Milling tool wear sample.
Tool blade image: 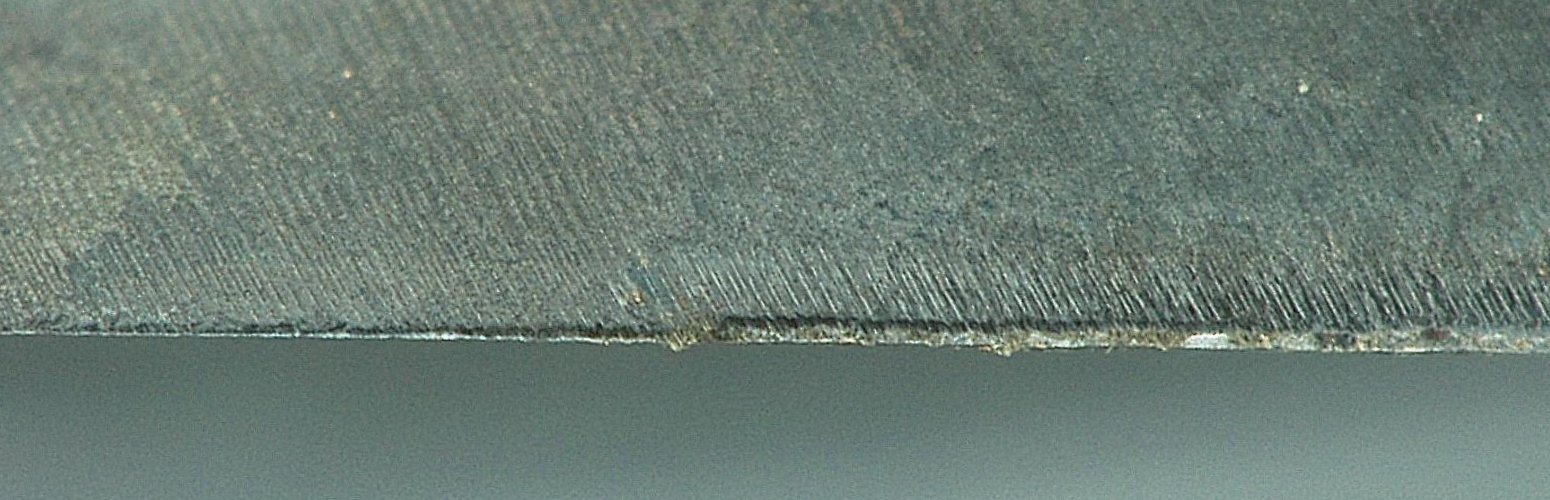
Chip image: 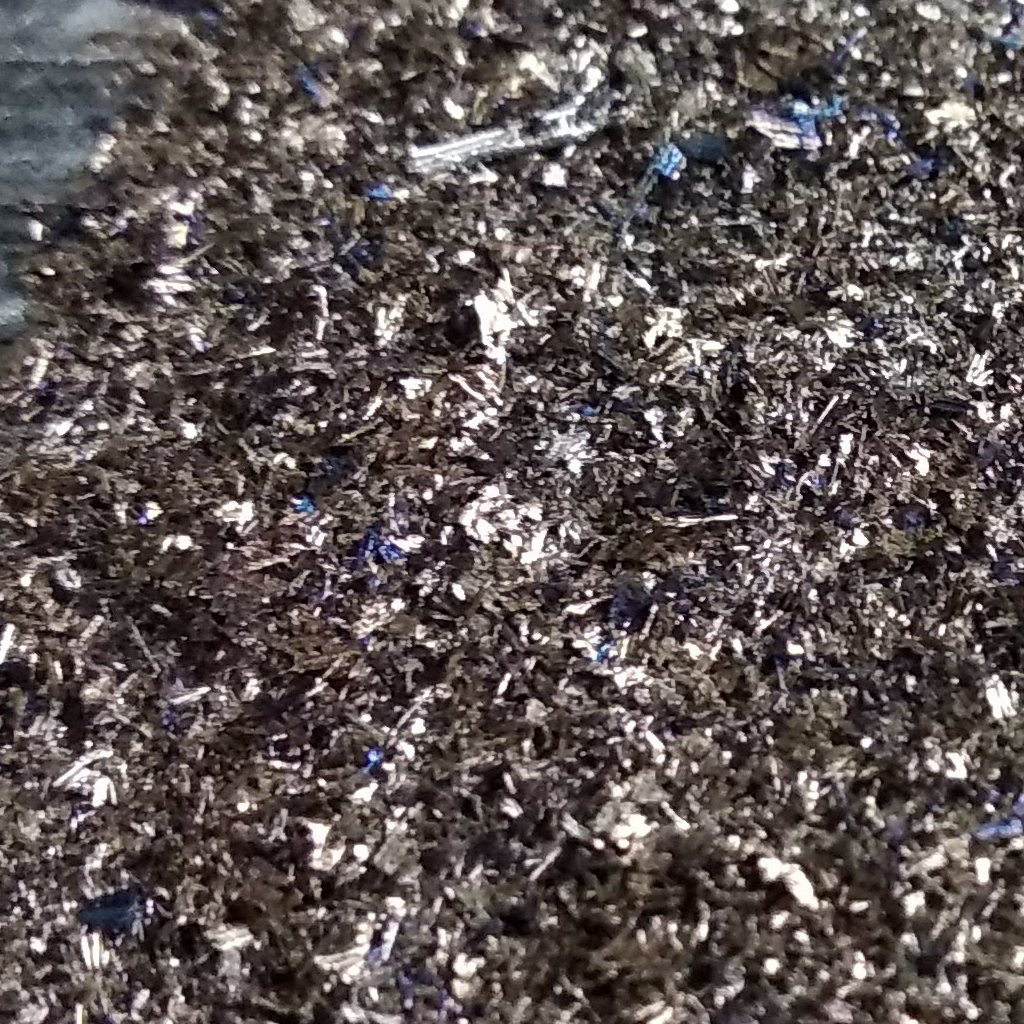
Workpiece image: 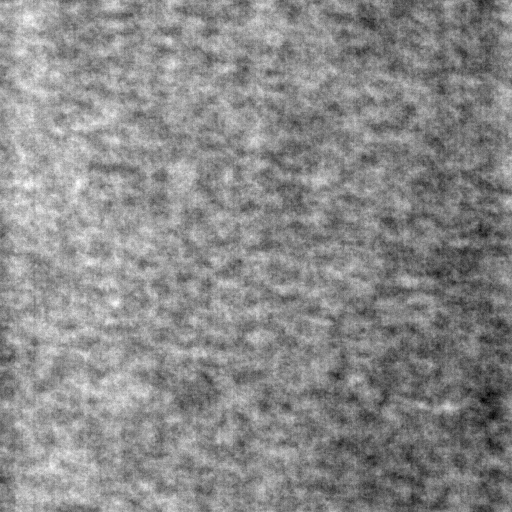
Tool wear state: used
Gaps: 0
Flank wear: 69.39
Overhang: 16.49
Force-signal Mel-spectrograms (X, Y, Z axes): 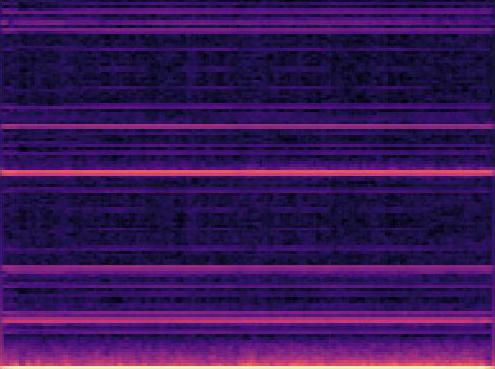 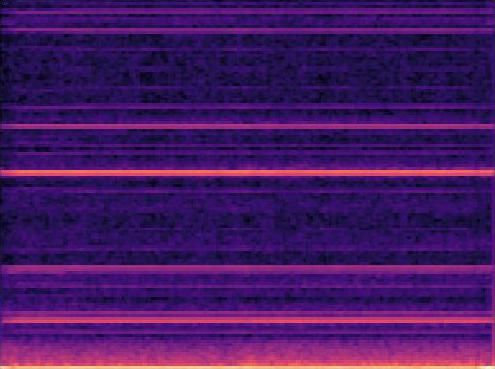 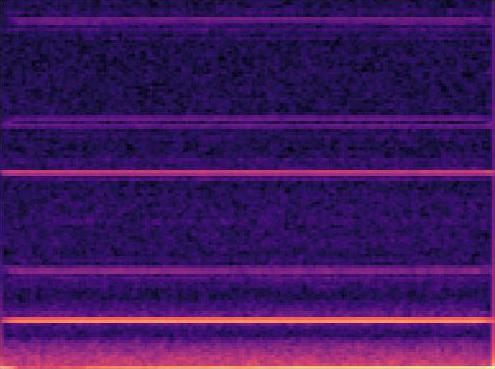
Force-signal scalograms (X, Y, Z axes): 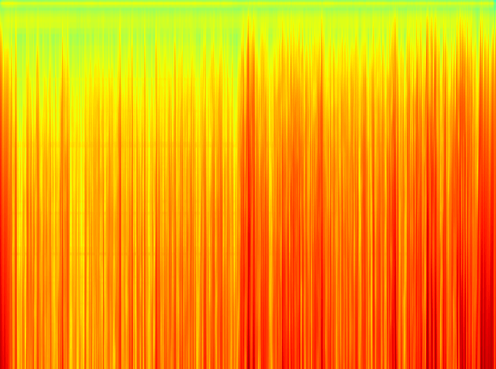 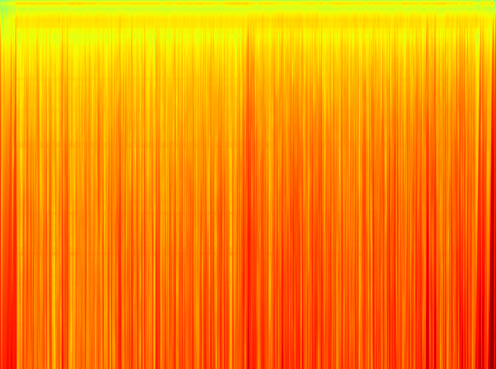 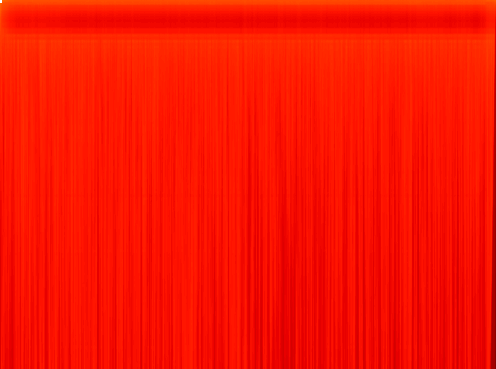
Force phase: steady_state_stabilization_wear